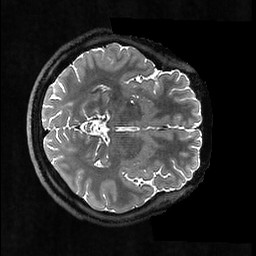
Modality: T2w
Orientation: axial
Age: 22
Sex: male
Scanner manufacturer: ge
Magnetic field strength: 3 T
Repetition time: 3.202 s
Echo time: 0.06643 s